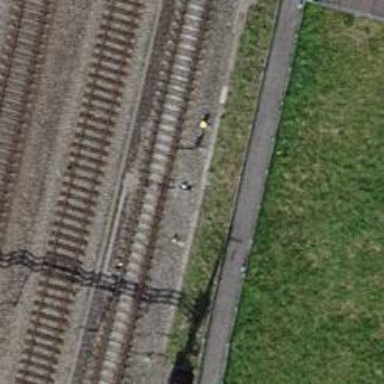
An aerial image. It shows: Railway switch.